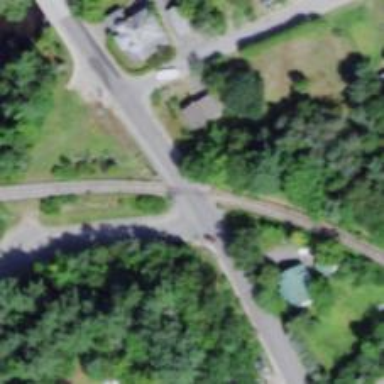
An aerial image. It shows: Level crossing along the railway.